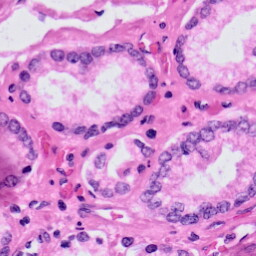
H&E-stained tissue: Prostate